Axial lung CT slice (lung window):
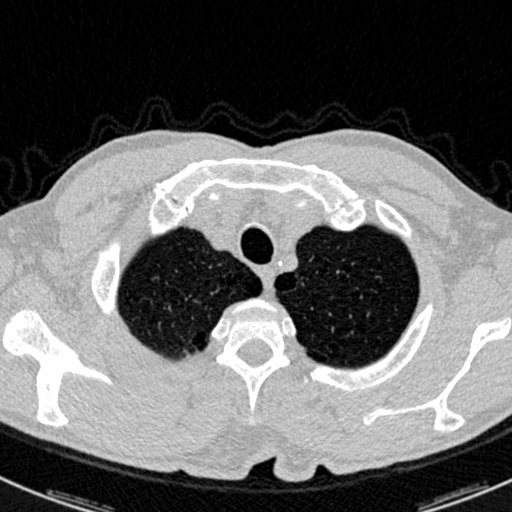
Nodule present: no